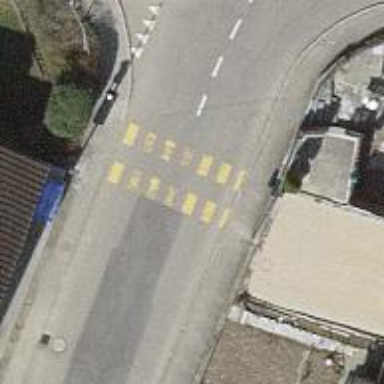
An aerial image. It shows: Uncontrolled road crossing.